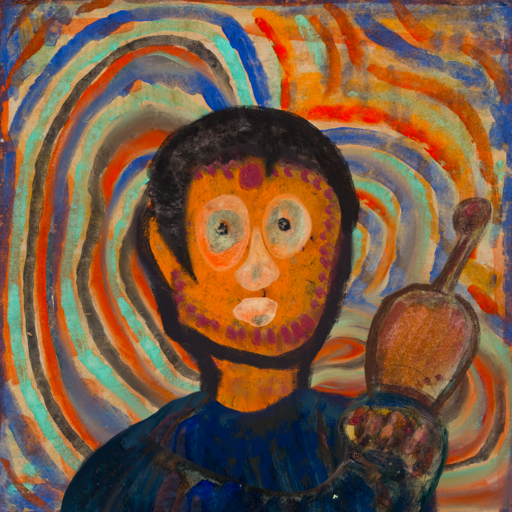
Background: Sisters, Head And Neck Front: Doll, Face Front: Childish, Bust: Pipe, Hair Front: Roy_Bahadur, Head Accessory: Blank, Second Necklace: Blank, Necklace: Blank, Baby: Blank